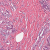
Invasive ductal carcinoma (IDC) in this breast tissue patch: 1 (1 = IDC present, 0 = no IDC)